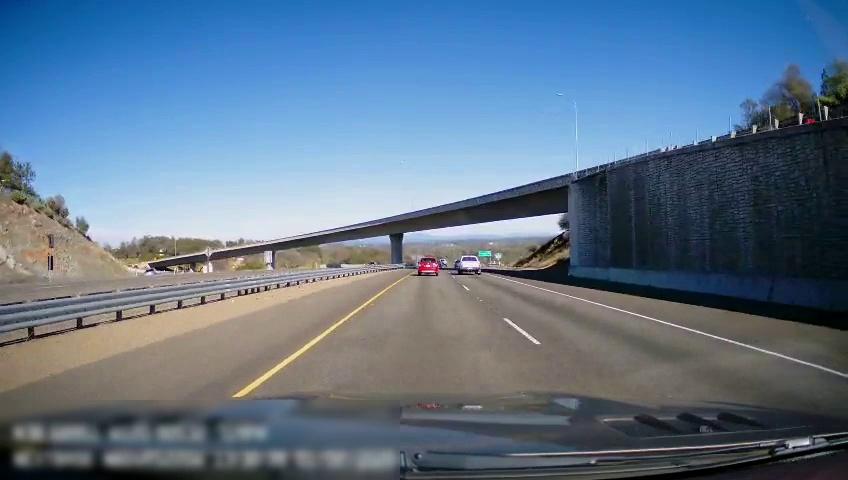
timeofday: Day
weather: Sunny
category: Drivable Space
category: Drivable Space
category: Vehicles | Car
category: Vehicles | Truck
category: Lanes | Current Lane
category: Lanes | Current Lane
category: Lanes | Alternate Lane
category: Traffic | Signs